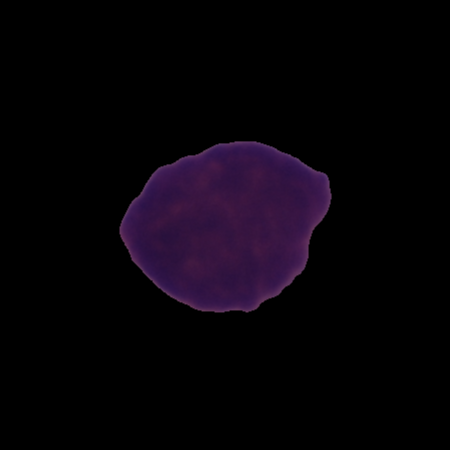
Label: cancer